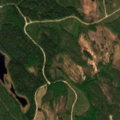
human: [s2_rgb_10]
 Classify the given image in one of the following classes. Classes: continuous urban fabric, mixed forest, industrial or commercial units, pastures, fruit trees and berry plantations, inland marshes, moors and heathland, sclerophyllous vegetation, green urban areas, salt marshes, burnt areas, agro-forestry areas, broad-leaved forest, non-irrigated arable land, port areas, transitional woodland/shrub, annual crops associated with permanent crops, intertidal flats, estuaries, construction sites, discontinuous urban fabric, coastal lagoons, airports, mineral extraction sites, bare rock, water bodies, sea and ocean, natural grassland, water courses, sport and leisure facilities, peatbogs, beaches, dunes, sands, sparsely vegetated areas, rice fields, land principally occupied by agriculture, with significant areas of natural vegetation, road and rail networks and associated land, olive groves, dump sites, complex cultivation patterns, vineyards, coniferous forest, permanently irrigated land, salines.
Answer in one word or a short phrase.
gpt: coniferous forest, mixed forest